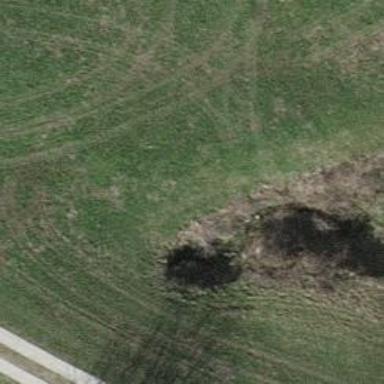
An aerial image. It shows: Culvert tunnel.